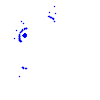
Particle: electron